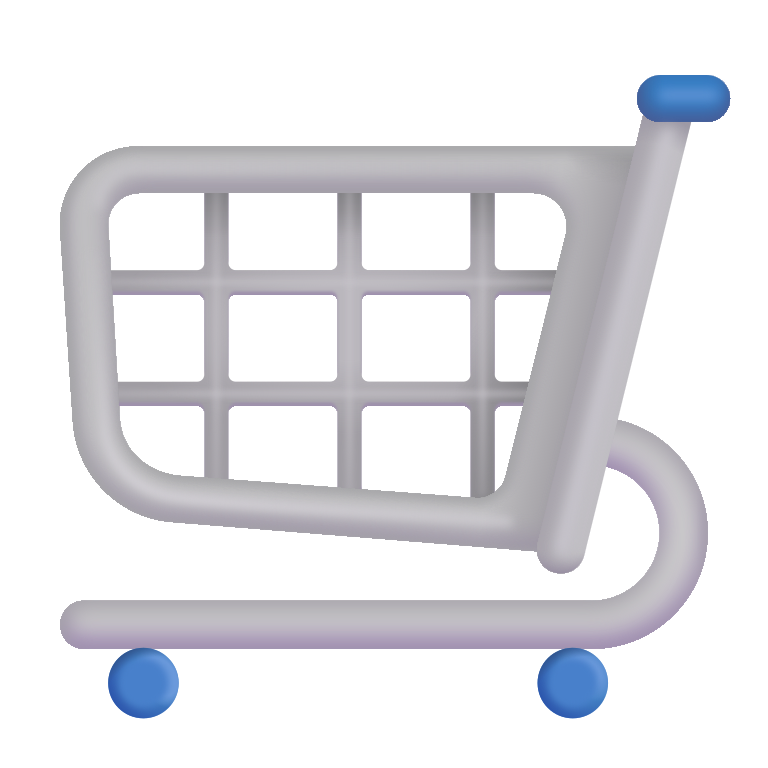
shopping cart color